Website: lowes
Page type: billing-address
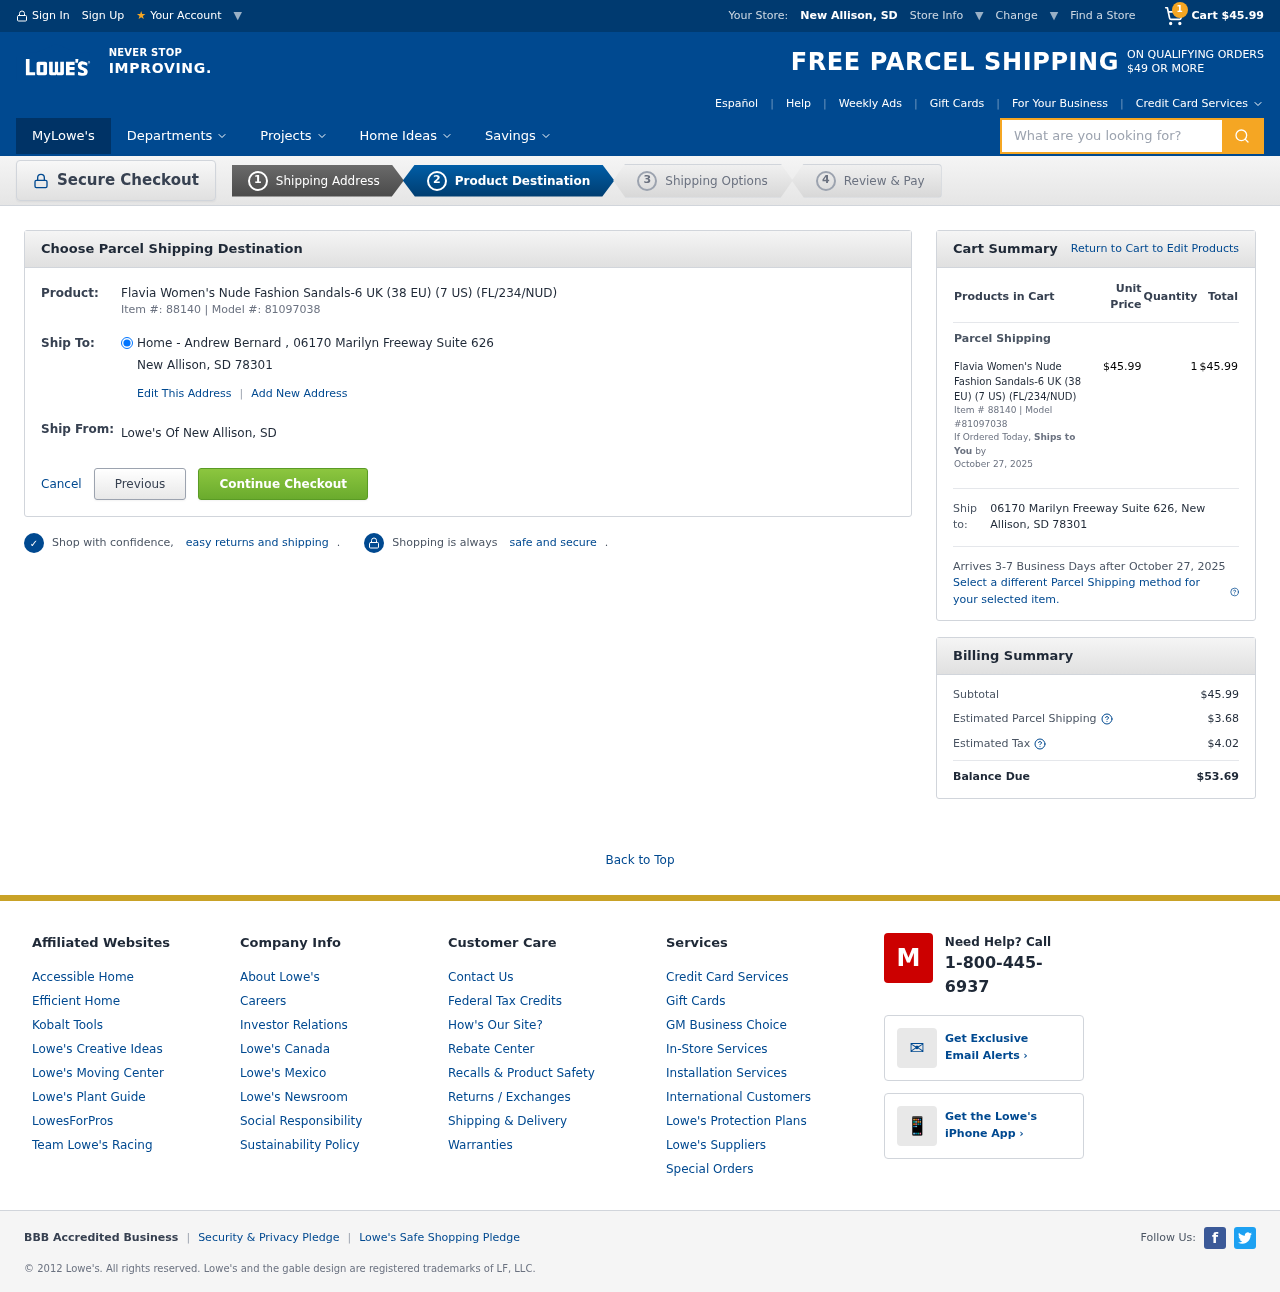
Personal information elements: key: PII_ADDRESS
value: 06170 Marilyn Freeway Suite 626, New Allison, SD 78301
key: PII_CITY_STATE
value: New Allison, SD
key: PII_CITY_STATE_ZIP
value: New Allison, SD 78301
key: PII_FULLNAME
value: Andrew Bernard
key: PII_STREET
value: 06170 Marilyn Freeway Suite 626
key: PII_CITY_STATE2
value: New Allison, SD
Product elements: key: PRODUCT1_NAME
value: Flavia Women's Nude Fashion Sandals-6 UK (38 EU) (7 US) (FL/234/NUD)
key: PRODUCT1_PRICE
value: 45.99
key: PRODUCT1_QUANTITY
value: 1
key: PRODUCT1_ITEM_NUMBER
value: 88140
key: PRODUCT1_MODEL_NUMBER
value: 81097038
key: PRODUCT1_NAME2
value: Flavia Women's Nude Fashion Sandals-6 UK (38 EU) (7 US) (FL/234/NUD)
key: PRODUCT1_ITEM_NUMBER2
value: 88140
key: PRODUCT1_MODEL_NUMBER2
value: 81097038
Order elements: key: ORDER_NUM_ITEMS
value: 1
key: ORDER_SUBTOTAL
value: $45.99
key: ORDER_SHIPPING_DATE
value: October 27, 2025
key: ORDER_SHIPPING_DATE2
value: October 27, 2025
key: ORDER_SUBTOTAL2
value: $45.99
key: ORDER_SHIPPING_COST
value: $3.68
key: ORDER_TAX
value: $4.02
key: ORDER_TOTAL
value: $53.69
Search elements: key: HEADER_SEARCH
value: What are you looking for?